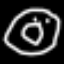
Label: donut